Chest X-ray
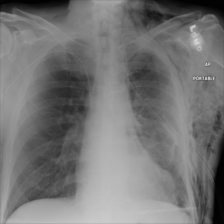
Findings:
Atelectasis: negative
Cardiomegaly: negative
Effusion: negative
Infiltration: negative
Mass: negative
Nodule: negative
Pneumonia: negative
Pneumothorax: positive
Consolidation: negative
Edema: negative
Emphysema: positive
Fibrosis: negative
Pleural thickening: negative
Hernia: negative